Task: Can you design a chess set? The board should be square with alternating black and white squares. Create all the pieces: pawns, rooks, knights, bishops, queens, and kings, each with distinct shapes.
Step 4406:
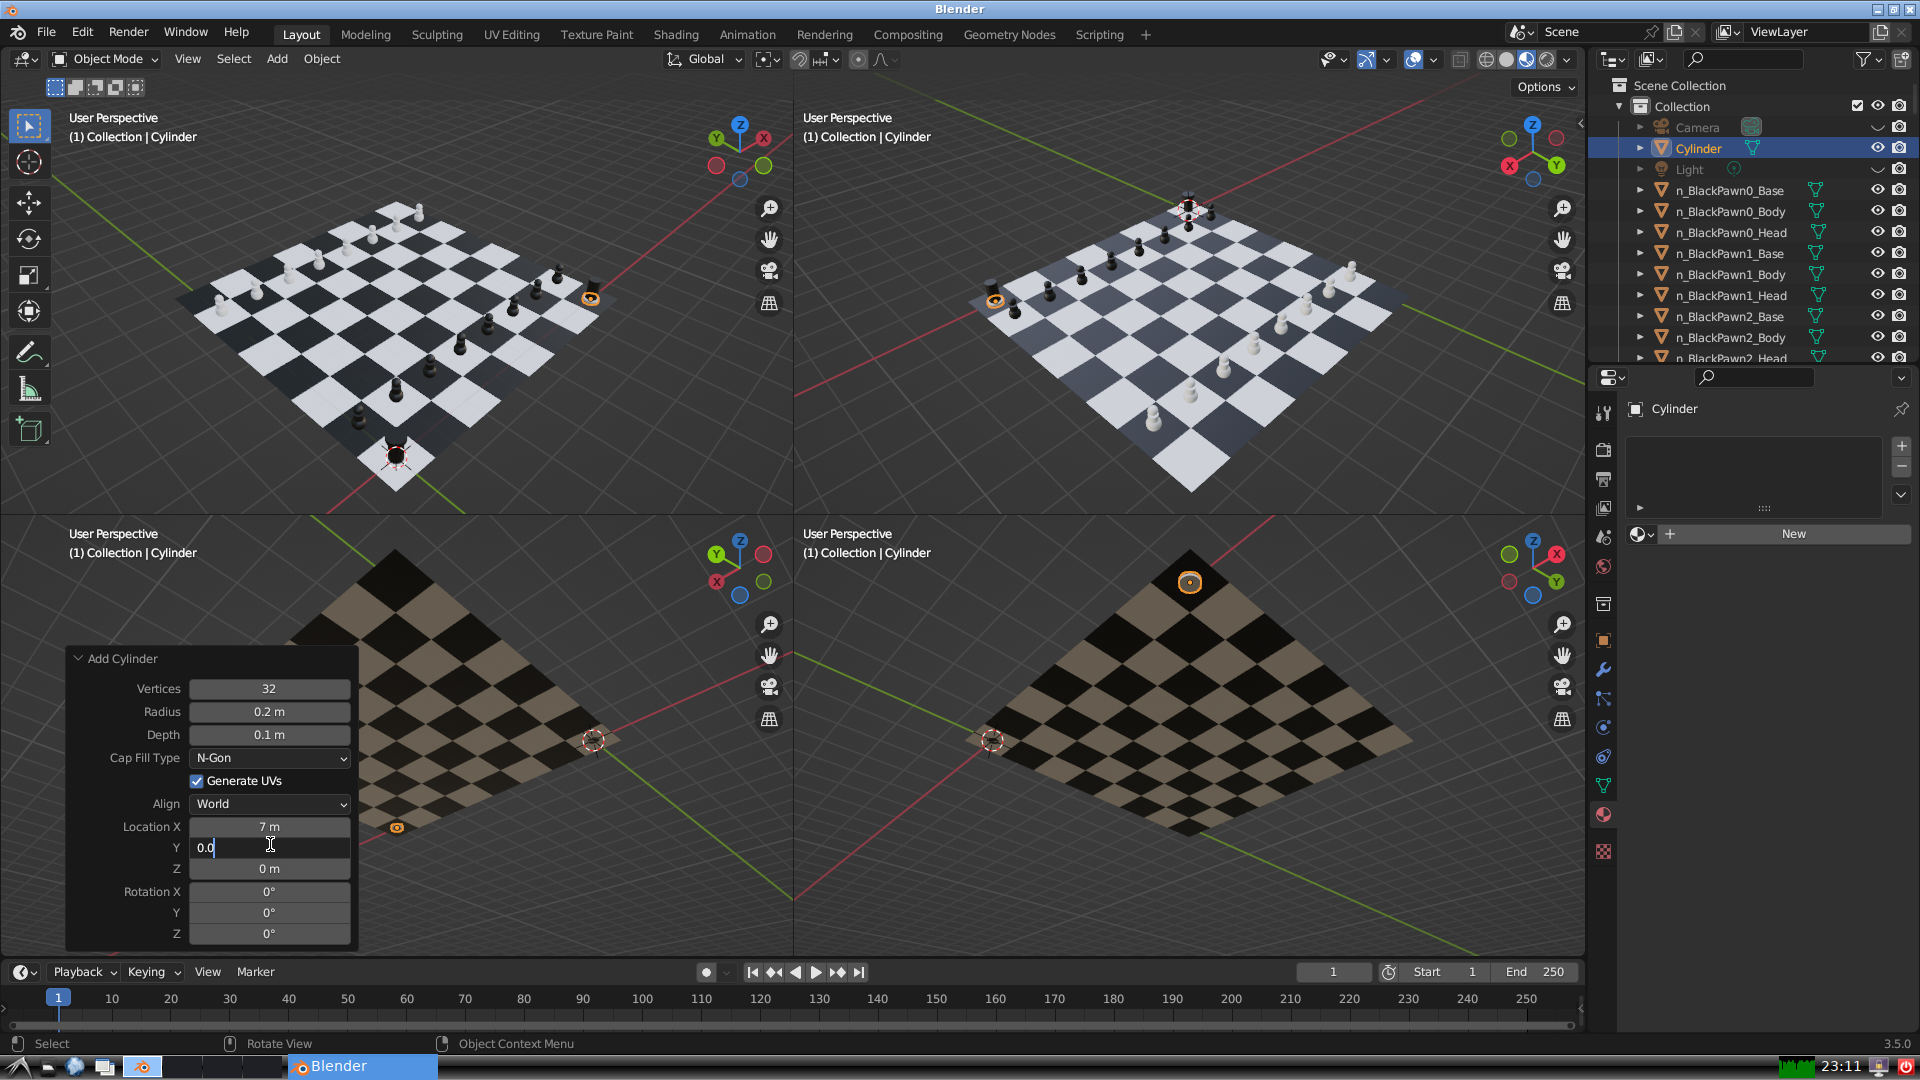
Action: {"key_press": ['Return']}